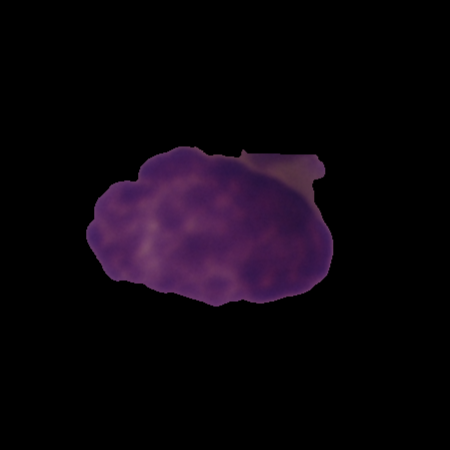
Label: healthy